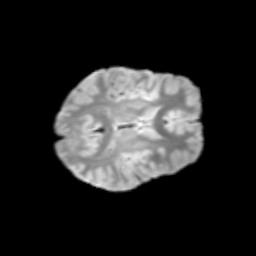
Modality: T2w
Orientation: axial
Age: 9
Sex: male
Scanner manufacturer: siemens
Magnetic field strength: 3 T
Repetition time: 3.8 s
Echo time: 0.07 s